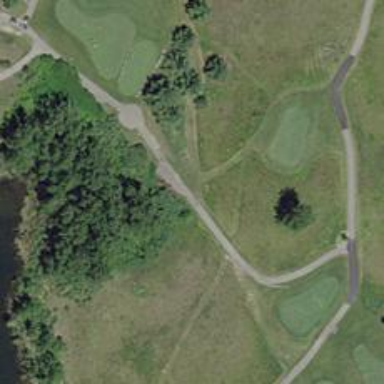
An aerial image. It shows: Service road designated as golf cart path.